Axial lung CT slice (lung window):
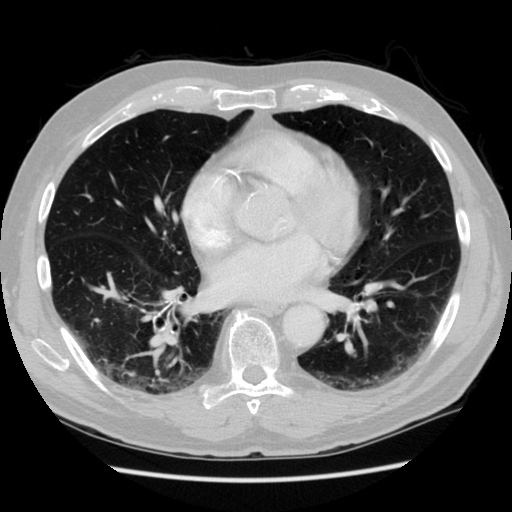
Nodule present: no